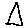
Label: triangle